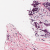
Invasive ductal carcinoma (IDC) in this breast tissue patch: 0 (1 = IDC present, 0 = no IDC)